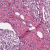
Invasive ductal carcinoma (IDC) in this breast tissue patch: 1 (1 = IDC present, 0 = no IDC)